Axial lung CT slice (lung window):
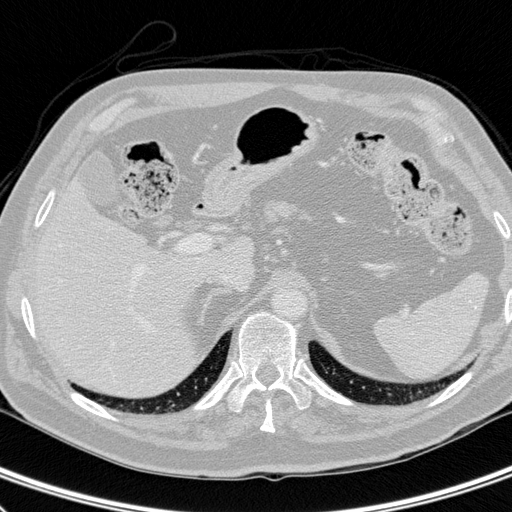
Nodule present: no